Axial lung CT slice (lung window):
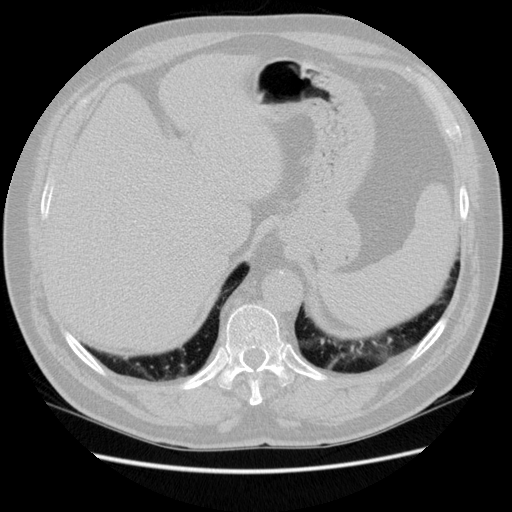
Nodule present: no